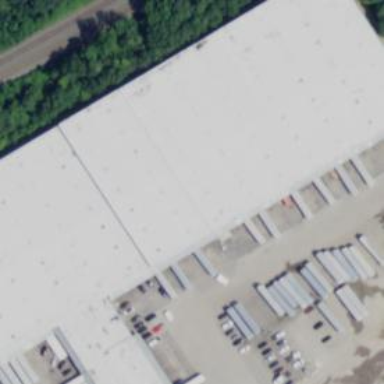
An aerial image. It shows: Industrial building.